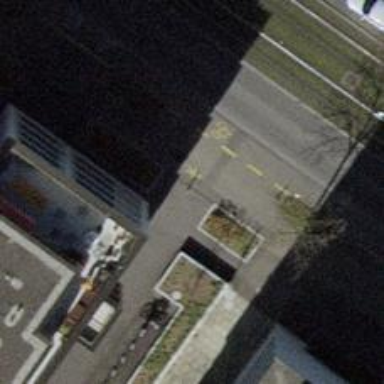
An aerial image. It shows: Bollard barrier.